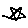
Label: star